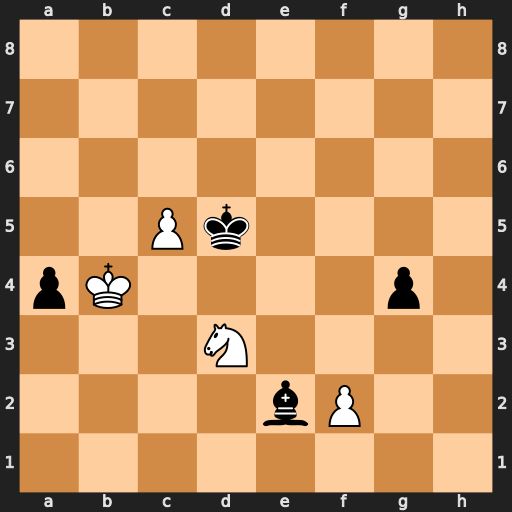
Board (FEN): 8/8/8/2Pk4/pK4p1/3N4/4bP2/8
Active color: w
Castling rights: -
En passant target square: -
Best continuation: Nf4+ Kc6 Nxe2